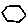
Label: hexagon